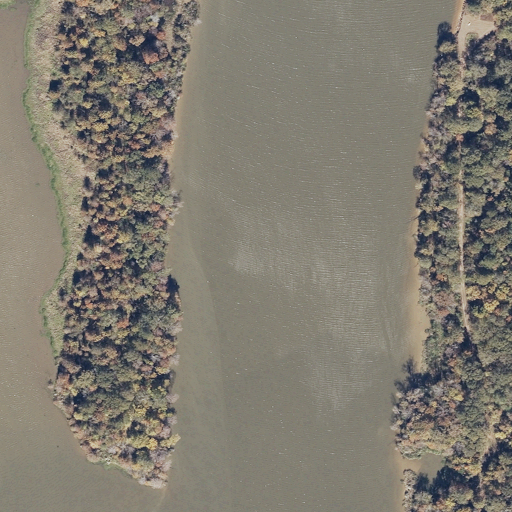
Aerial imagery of bar in Alabama named Bracketts Bar containing open water, woody wetlands, and herbaceous wetlands